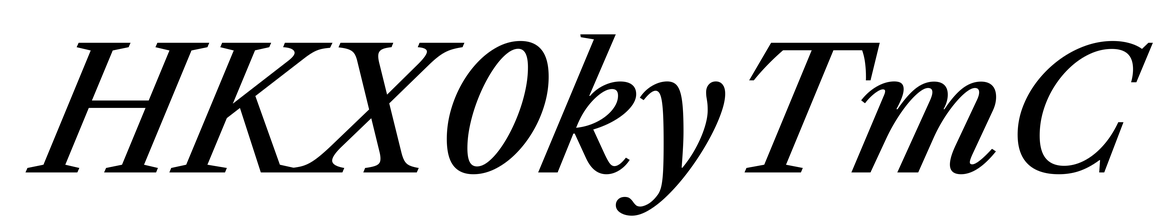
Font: LibreCaslonText-Italic_Medium_Italic